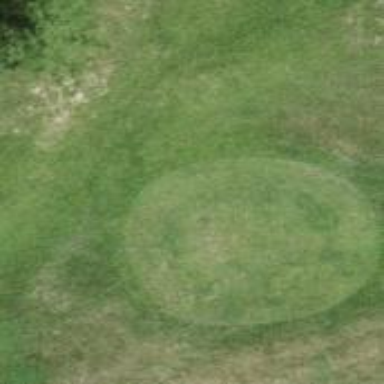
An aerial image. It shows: Golf tee.